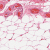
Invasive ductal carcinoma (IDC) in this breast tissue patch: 0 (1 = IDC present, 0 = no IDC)